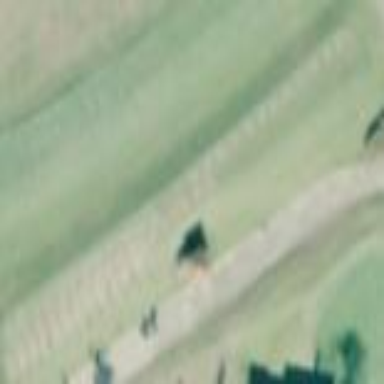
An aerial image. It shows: Golf tee on grassy land.